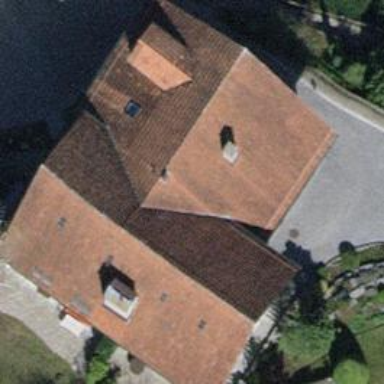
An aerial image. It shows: Building with tiled roof.